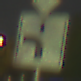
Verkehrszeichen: VerlaufVorfahrtsstrasse5
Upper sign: Vorfahrtsstrasse
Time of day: Night
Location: Outdoor (Urban)
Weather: PartlyCloudy
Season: NotSpecified
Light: Artificial